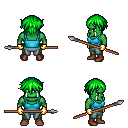
a pixel art fantasy rpg character, male body template, orc, green skin, teal pirate shirt, teal pants, green short bangs hairstyle, gold gloves, brown shoes, spear, four views (front, back, left, right), 2x2 character sprite sheet, small pixel art, hard edges, no anti-aliasing